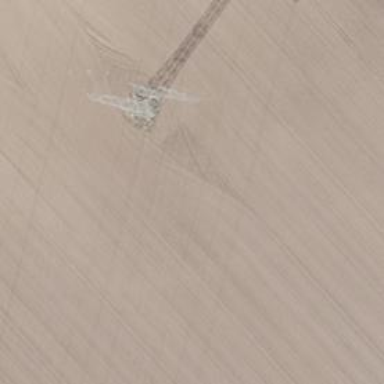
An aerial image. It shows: Power line in the image.